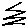
Label: zigzag